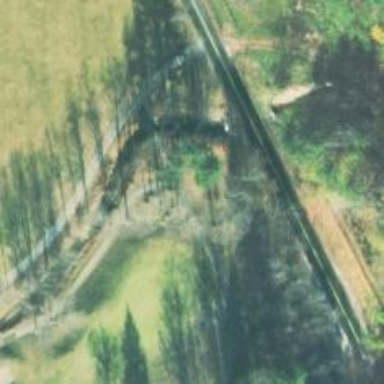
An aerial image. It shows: Path bridge on golf course.